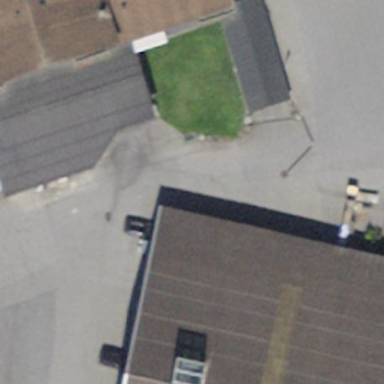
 and tire services located within building."